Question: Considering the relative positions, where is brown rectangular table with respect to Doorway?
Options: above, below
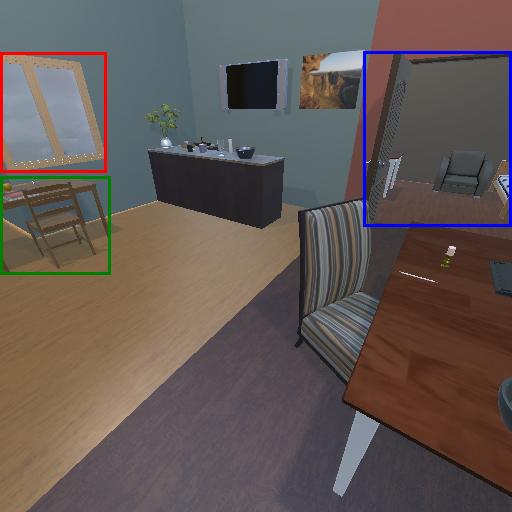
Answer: above